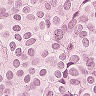
Metastatic tissue present: yes